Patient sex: F
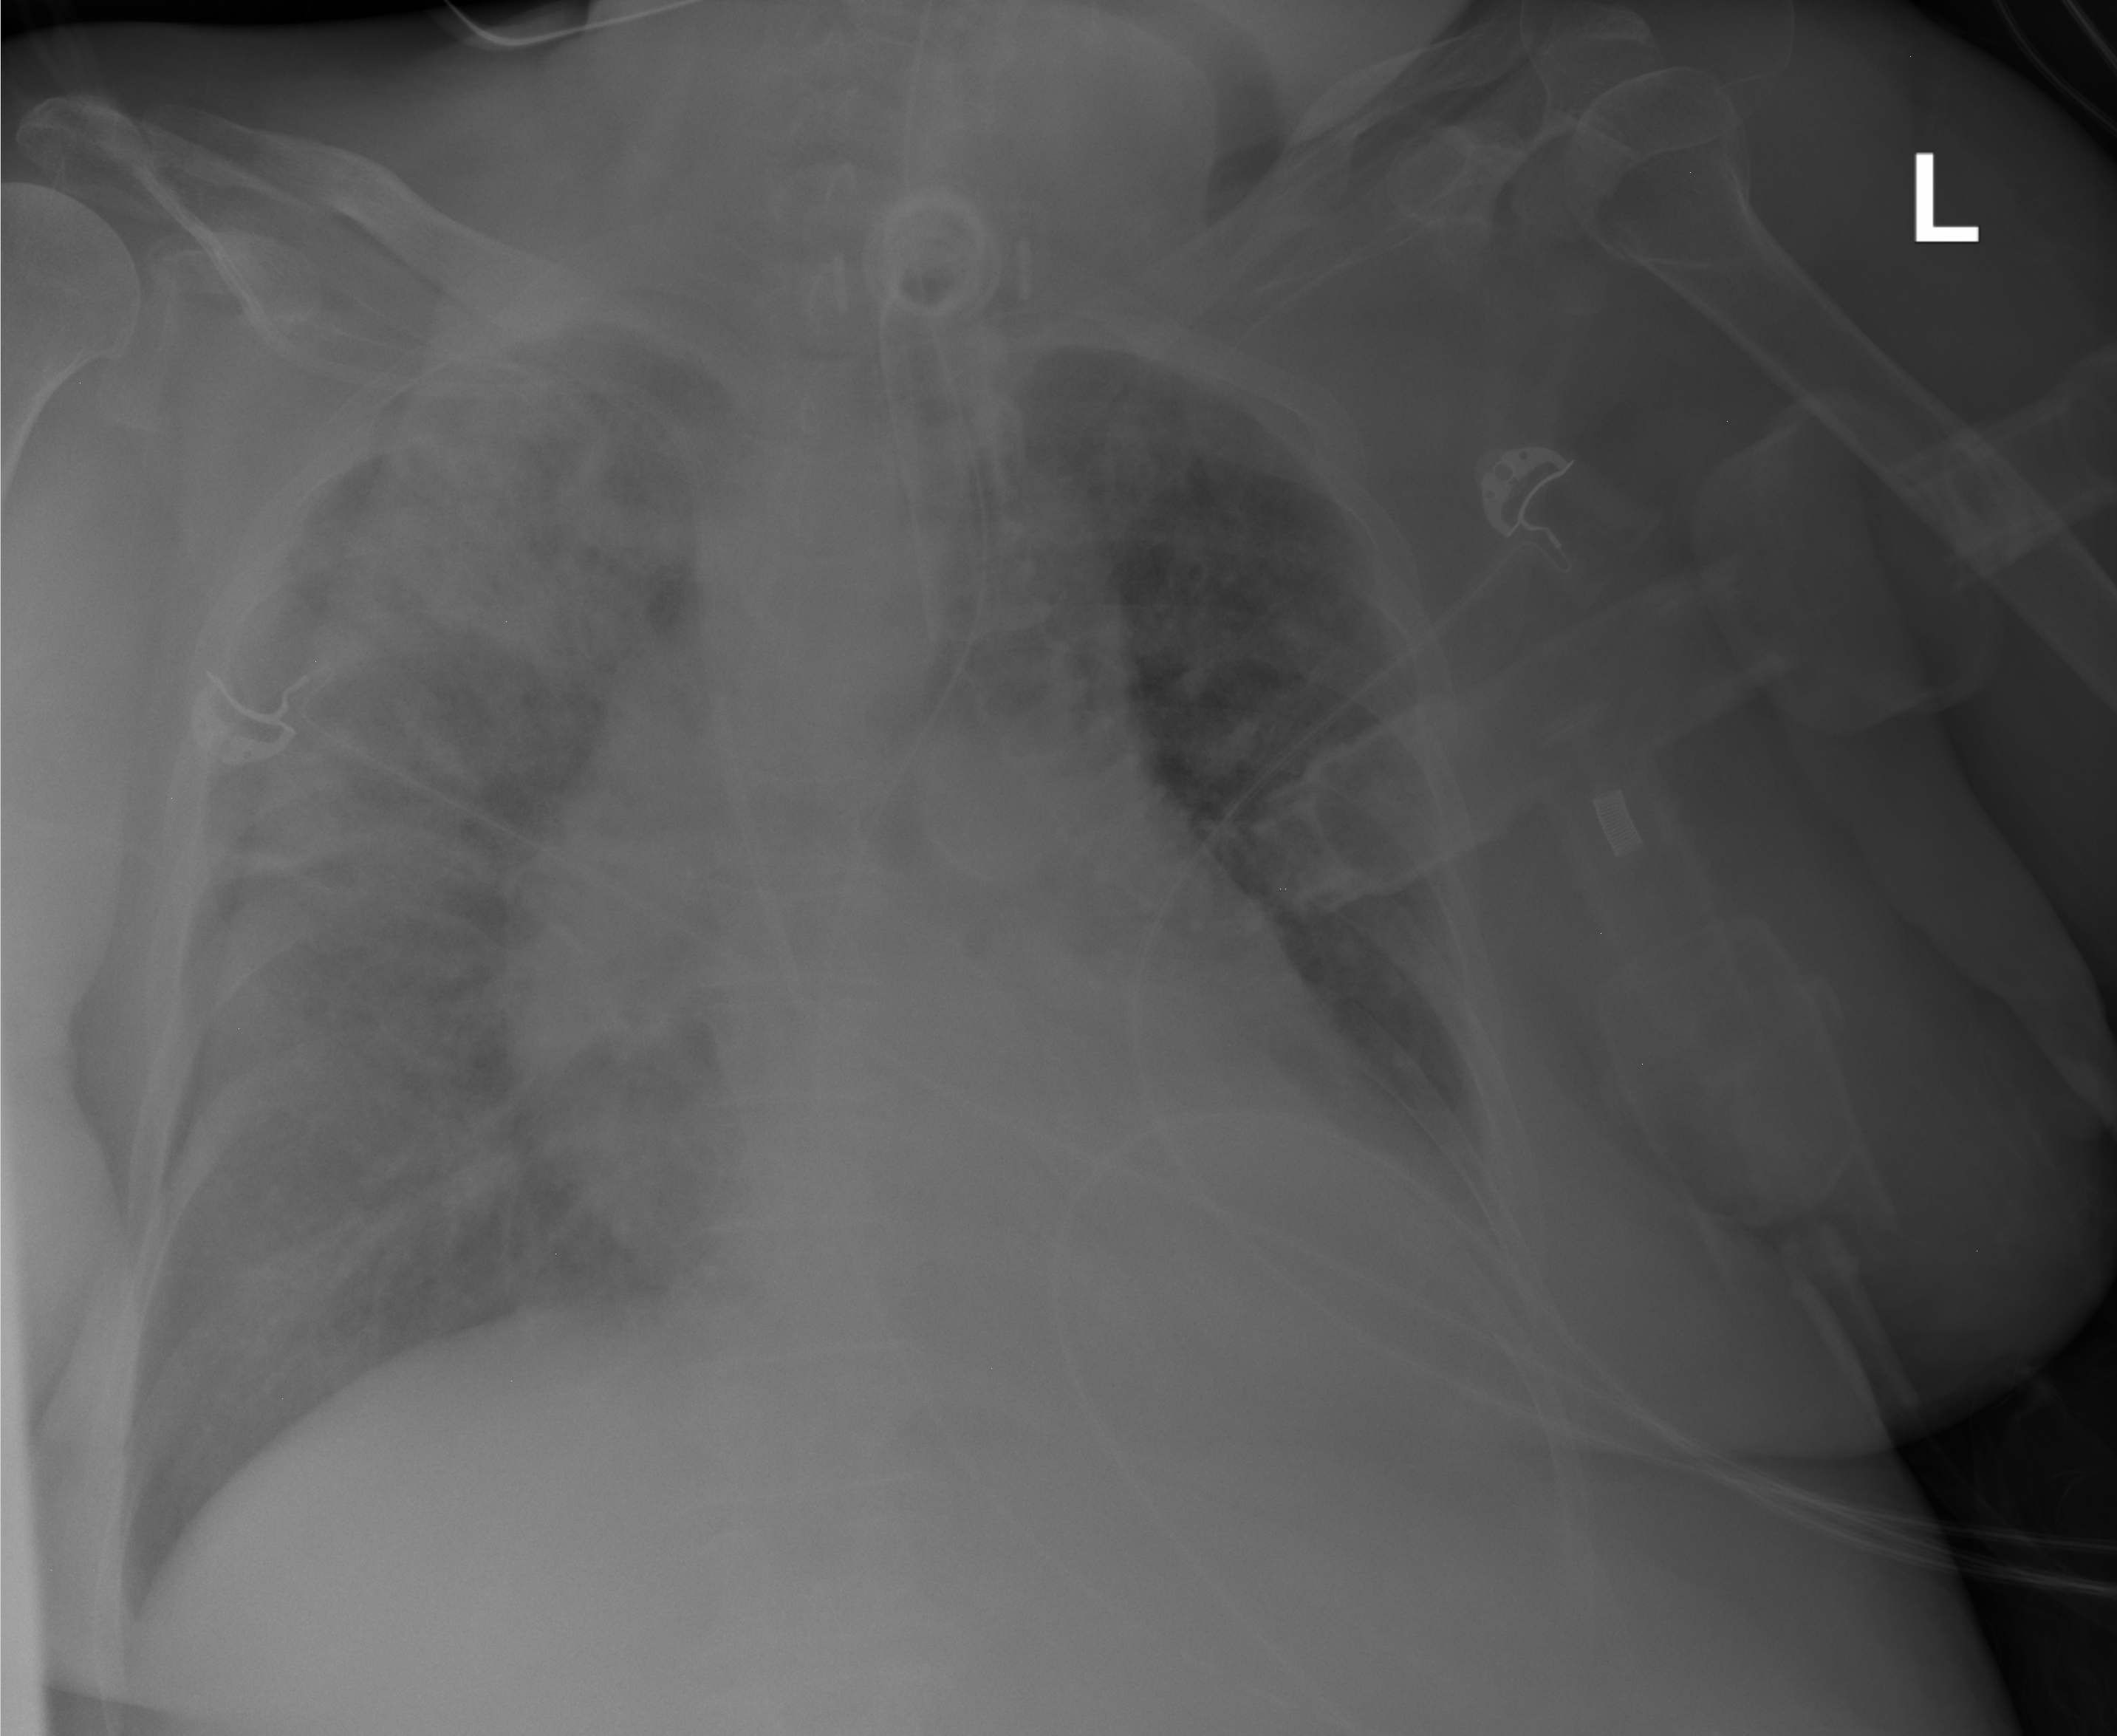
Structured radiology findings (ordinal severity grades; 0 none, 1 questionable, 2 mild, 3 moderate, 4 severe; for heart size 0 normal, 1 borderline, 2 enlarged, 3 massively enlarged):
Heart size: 2
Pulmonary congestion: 2
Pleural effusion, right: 0
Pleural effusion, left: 2
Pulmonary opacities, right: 4
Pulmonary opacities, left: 2
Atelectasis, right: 2
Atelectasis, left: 2